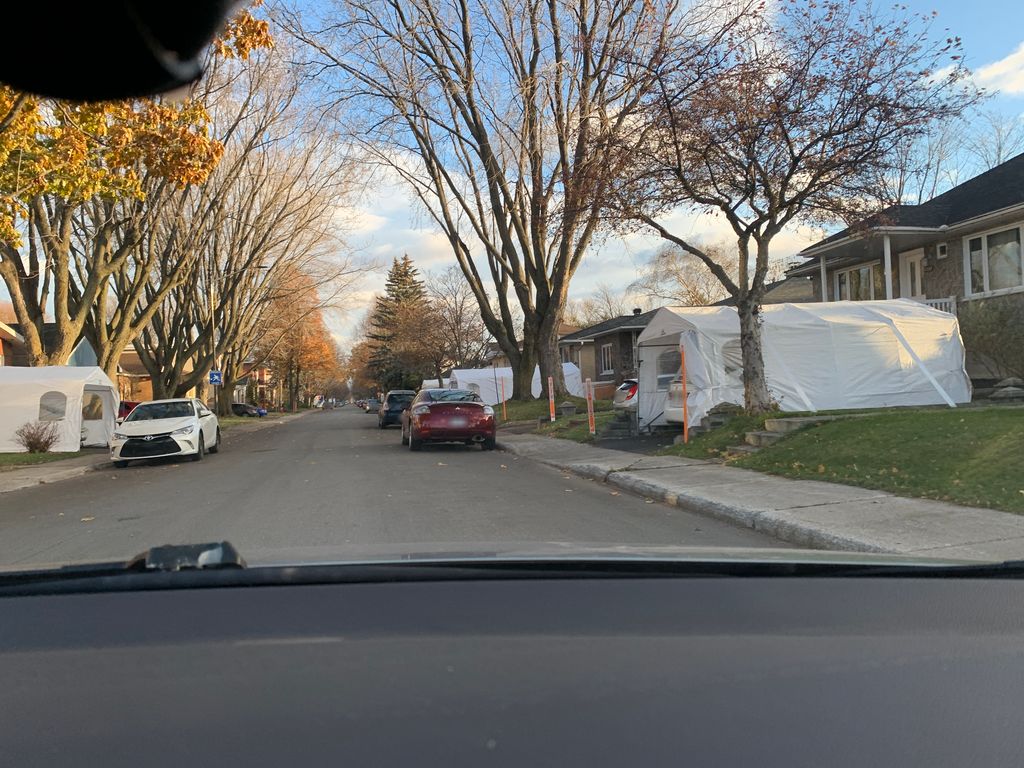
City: quebec_city